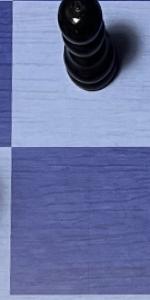
Label: Empty